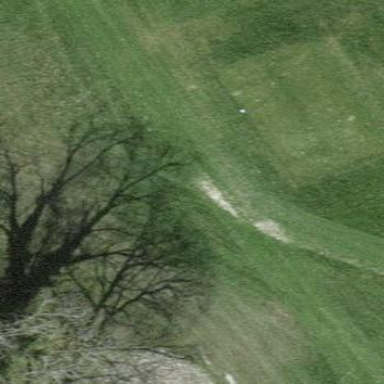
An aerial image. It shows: Grassy area designated as golf tee.